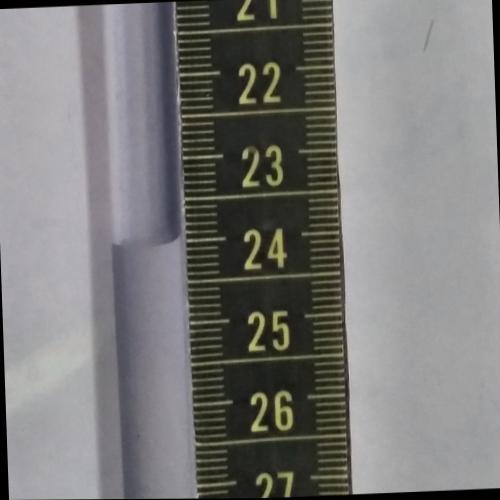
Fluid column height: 24.0 cm